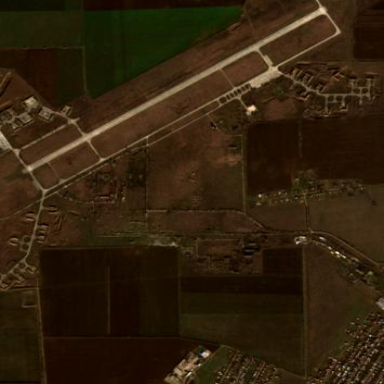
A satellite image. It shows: Military airfield located within aerodrome.